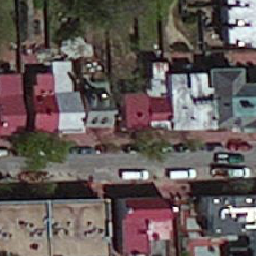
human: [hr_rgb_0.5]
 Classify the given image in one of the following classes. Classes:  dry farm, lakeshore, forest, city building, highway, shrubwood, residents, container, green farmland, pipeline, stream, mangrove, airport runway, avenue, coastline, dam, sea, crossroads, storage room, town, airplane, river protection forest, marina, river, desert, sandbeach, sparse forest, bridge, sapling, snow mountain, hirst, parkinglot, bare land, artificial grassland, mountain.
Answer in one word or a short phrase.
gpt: city building